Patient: sex F, age 60
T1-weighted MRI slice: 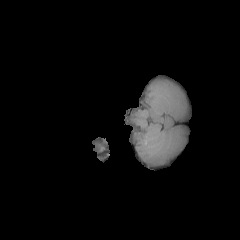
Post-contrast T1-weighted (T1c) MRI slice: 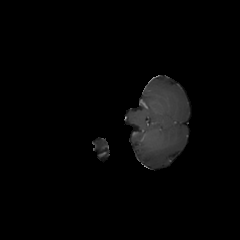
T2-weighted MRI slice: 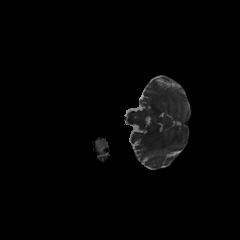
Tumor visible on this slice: no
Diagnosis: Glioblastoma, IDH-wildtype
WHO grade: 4